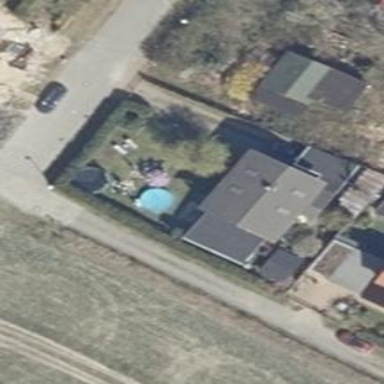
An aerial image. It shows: Simple house.